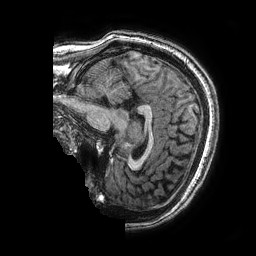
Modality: T1w
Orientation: sagittal
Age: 17
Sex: female
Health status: ill
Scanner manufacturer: ge
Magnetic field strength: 3 T
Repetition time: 0.0077 s
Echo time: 0.003436 s